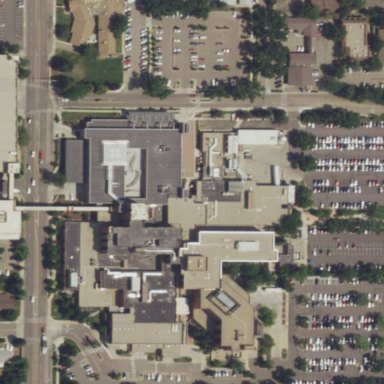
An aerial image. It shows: Hospital providing healthcare services.